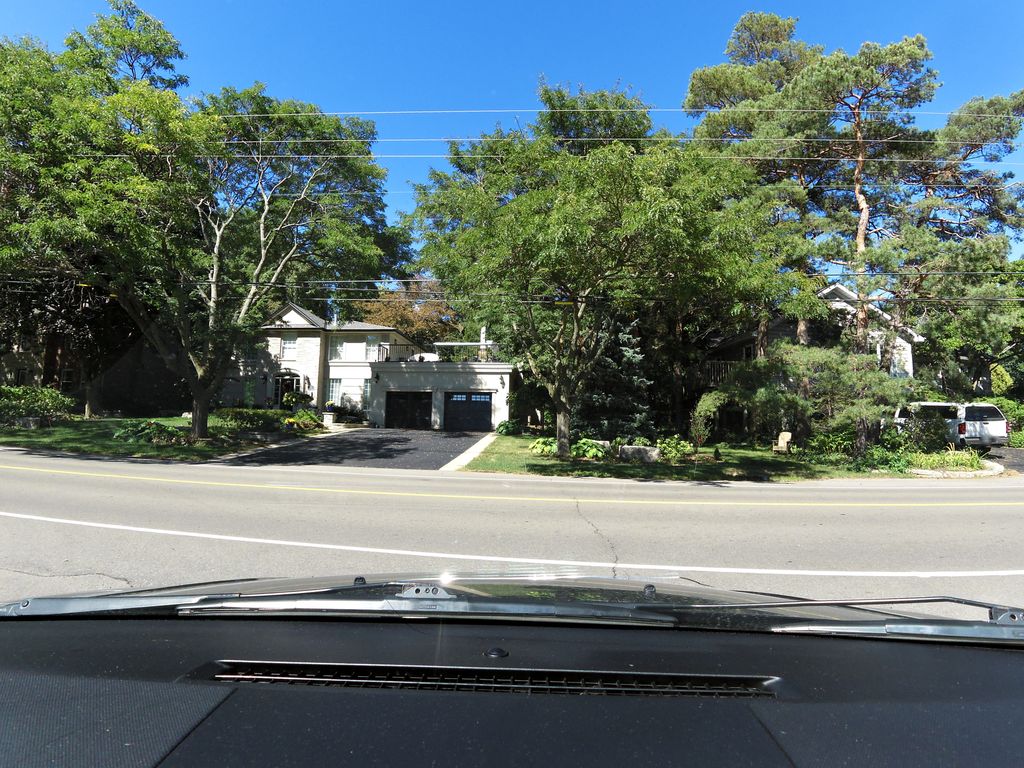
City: hamilton